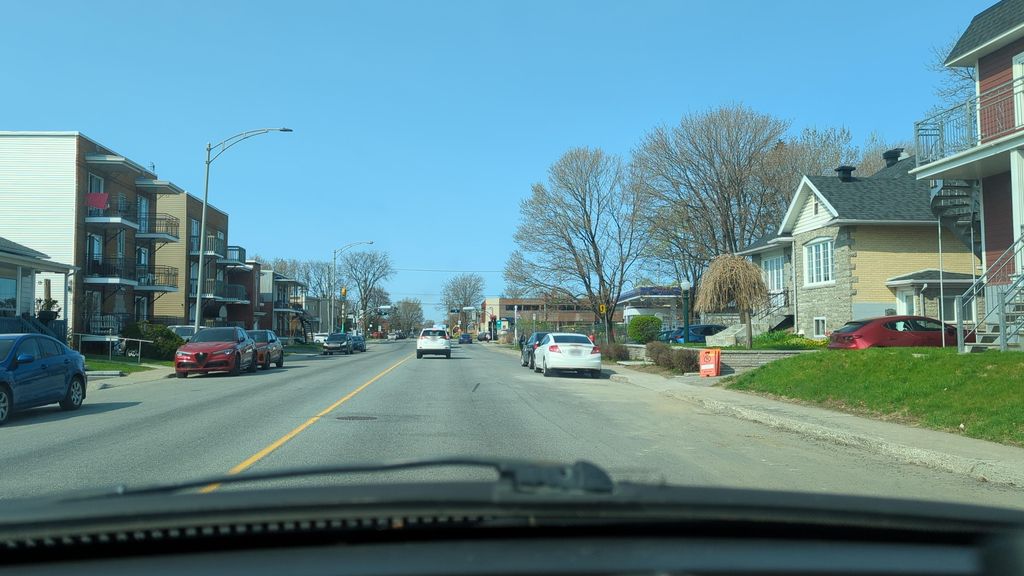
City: quebec_city